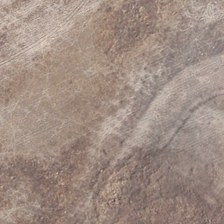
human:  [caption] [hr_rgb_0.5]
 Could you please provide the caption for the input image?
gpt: it is a piece of bareland .

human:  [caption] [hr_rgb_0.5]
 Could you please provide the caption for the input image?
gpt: it is a piece of bareland .

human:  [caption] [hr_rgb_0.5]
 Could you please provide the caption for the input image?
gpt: it is a piece of bareland .

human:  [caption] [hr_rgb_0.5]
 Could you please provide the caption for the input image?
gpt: it is a piece of bareland .

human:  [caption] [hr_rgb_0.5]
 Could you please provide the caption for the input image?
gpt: it is a piece of bareland .